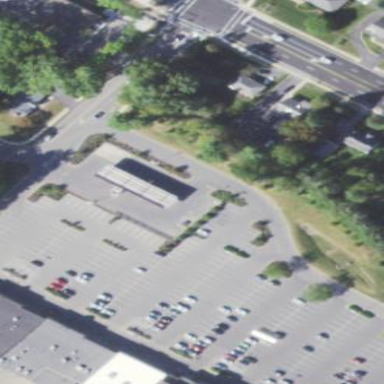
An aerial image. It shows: Fuel station.